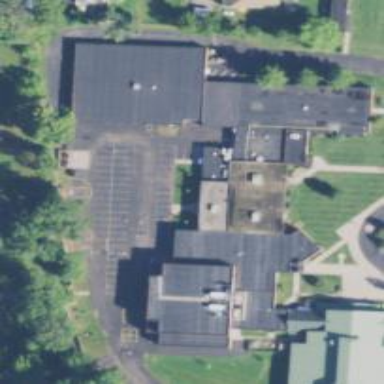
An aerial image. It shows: School building.